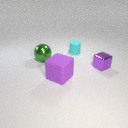
small cyan rubber cylinder to the left of small purple metal cube